Question: I have a Visual Studio 2013 MVC Razor project that I am studying by walking through one of the examples on <URL>.
In the chapter on <URL>, you will see the default file 'AccountModels.cs' in the Models class with the following text for each of the fields:
'''
[Required]
[StringLength(100, ErrorMessage = "The {0} must be at least {2} characters long.", MinimumLength = 6)]
[DataType(DataType.Password)]
[Display(Name = "New password")]
public string NewPassword { get; set; }
'''
I am familiar with String.Format, where the parameters must start from 0 and increment up.
The 2nd parameter above, however, jumps to 2, and it does not appear to have enough parameters being passed to the string.
When learning a project, I do what I can to customize features (like string responses) to better enforce my learning.
## What is going on here?

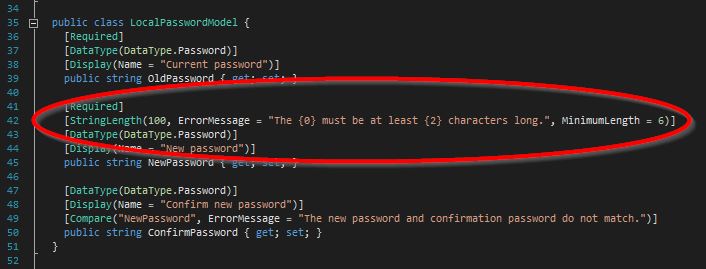
Answer: <URL>
We are basically calling a constructor of a class:
The 'StringLengthAttribute' is a class, and its constructor has one 'int' parameter called 'maximumLength'
It also has some 'Properties':
- 'ErrorMessage''string'- '"The {0} must be at least {2} characters long."'- 'ErrorMessageResourceName''string'- - 'ErrorMessageResourceType''System.Type'- - 'MinimumLength''int'- '6'
the 'ErrorMessageResourceName' string has nothing to do (yet) with the other properties, so it is nothing like this:
'String.Format("some variable {0} and some other {1}...", 100, 6)'
so the number '100' and the property 'MinimumLength = 6' are (yet) parameters sent to be formatted with the string '"The {0} must be at least {2} characters long."'.
The class 'StringLengthAttribute' also has some methods, one of them is called 'FormatErrorMessage'
This method is called internally to format the message, and it internally formats the string using 'String.Format', and here is when the parameters are passed to the string to be correctly formatted.
- - -
this is the method that is called internally (if you want to know how it internally does it):
'''
/// <summary>
/// Override of <see cref="ValidationAttribute.FormatErrorMessage"/>
/// </summary>
/// <param name="name">The name to include in the formatted string</param>
/// <returns>A localized string to describe the maximum acceptable length</returns>
/// <exception cref="InvalidOperationException"> is thrown if the current attribute is ill-formed.</exception>
public override string FormatErrorMessage(string name) {
this.EnsureLegalLengths();
bool useErrorMessageWithMinimum = this.MinimumLength != 0 && !this.CustomErrorMessageSet;
string errorMessage = useErrorMessageWithMinimum ?
DataAnnotationsResources.StringLengthAttribute_ValidationErrorIncludingMinimum : this.ErrorMessageString;
// it's ok to pass in the minLength even for the error message without a {2} param since String.Format will just
// ignore extra arguments
return String.Format(CultureInfo.CurrentCulture, errorMessage, name, this.MaximumLength, this.MinimumLength);
}
'''
References:
- <URL>